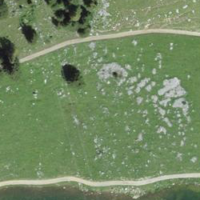
EUNIS habitat code: 23
Species observed at this site:
Pimpinella major
Plantago media
Ichthyosaura alpestris
Campanula glomerata